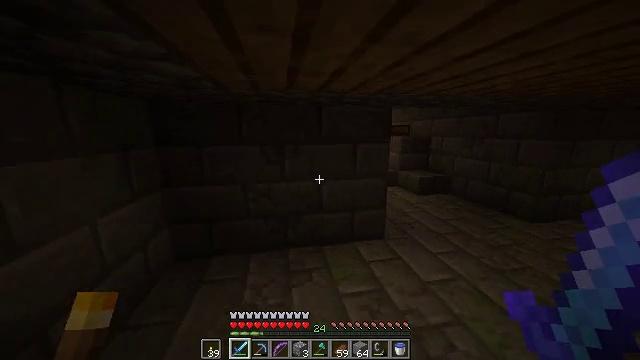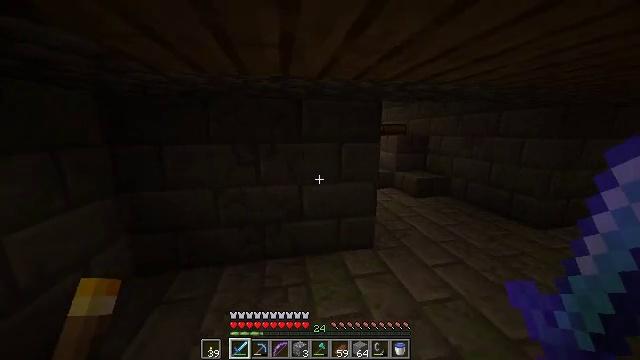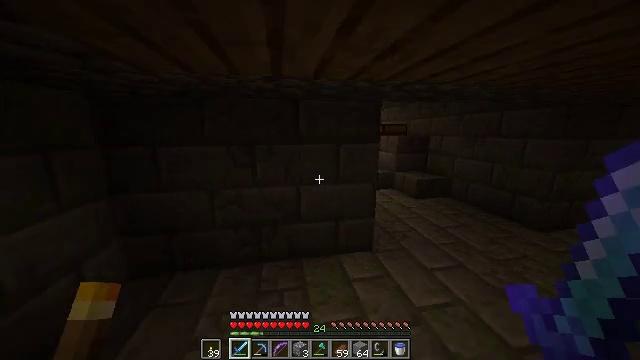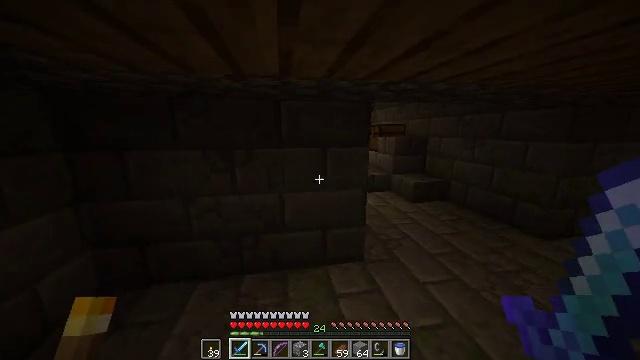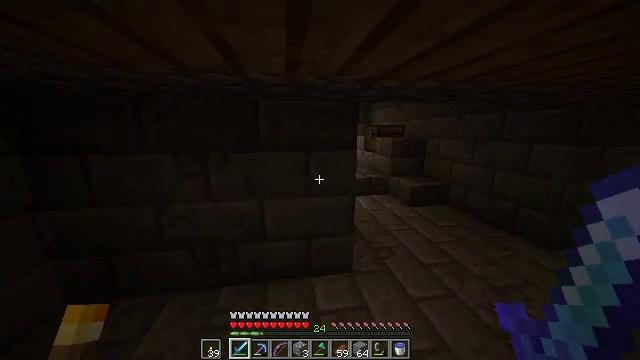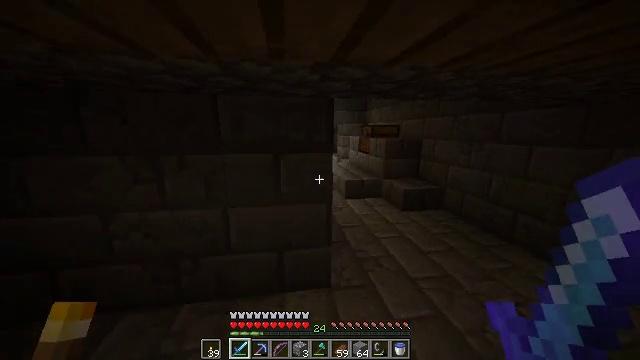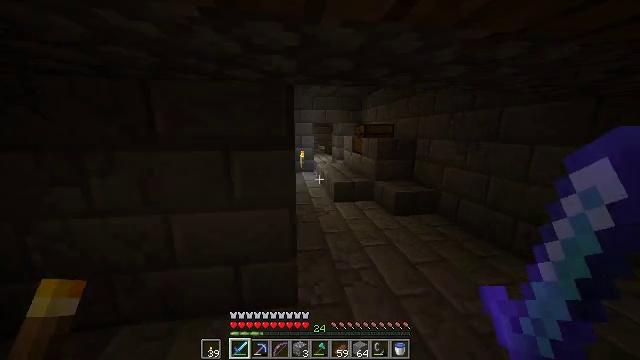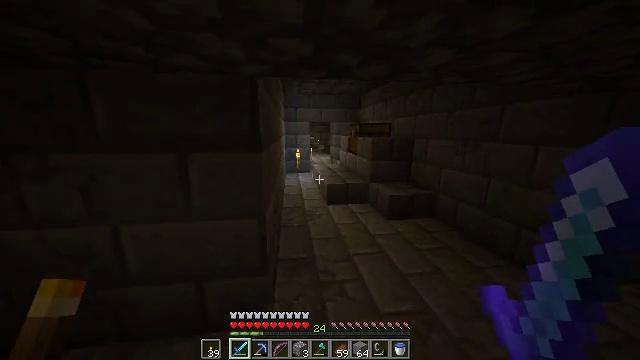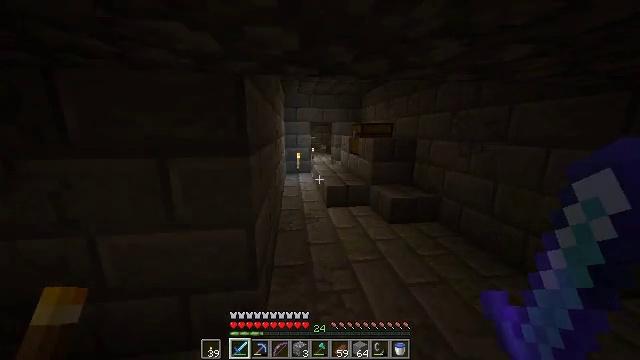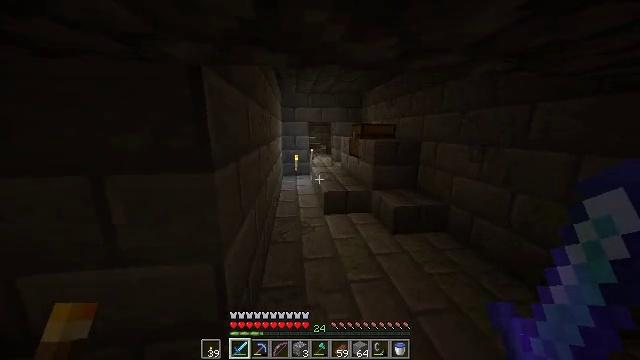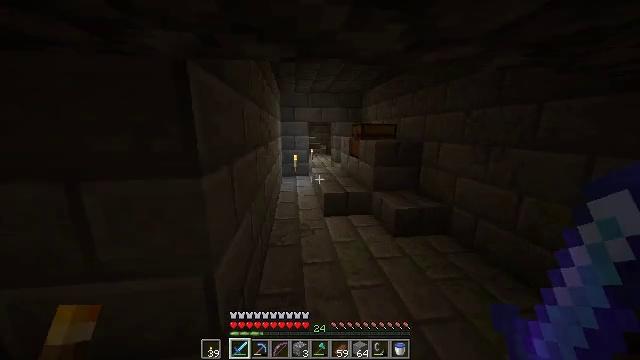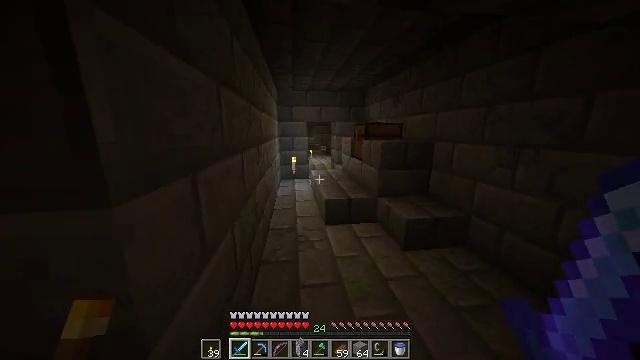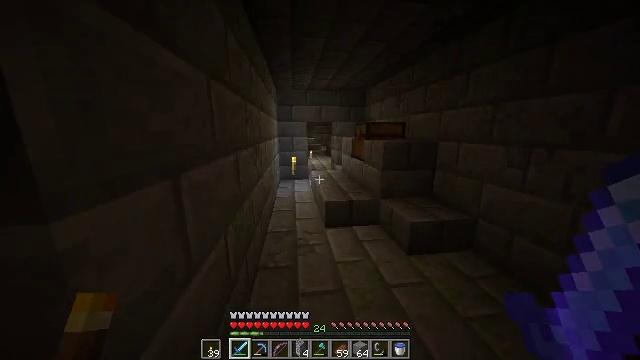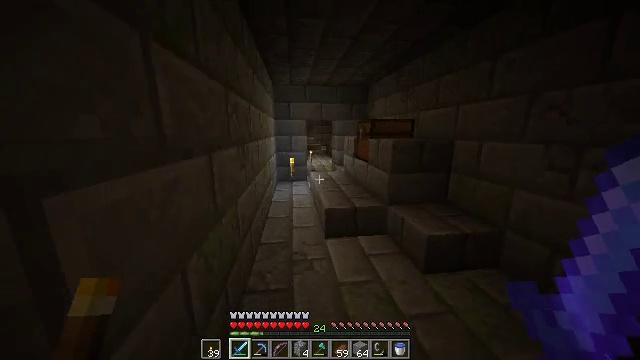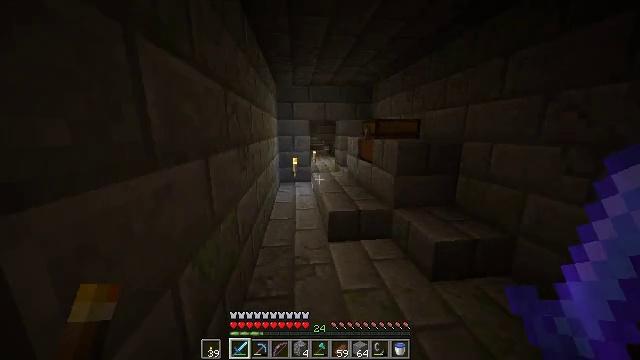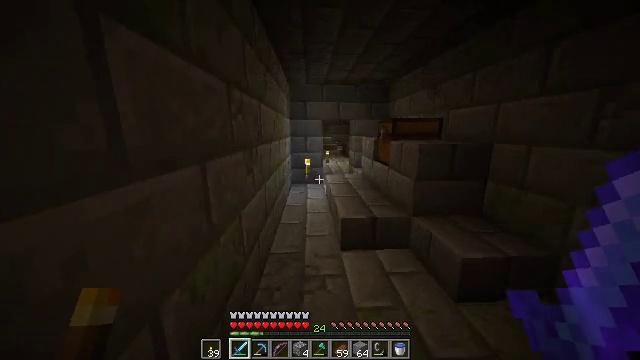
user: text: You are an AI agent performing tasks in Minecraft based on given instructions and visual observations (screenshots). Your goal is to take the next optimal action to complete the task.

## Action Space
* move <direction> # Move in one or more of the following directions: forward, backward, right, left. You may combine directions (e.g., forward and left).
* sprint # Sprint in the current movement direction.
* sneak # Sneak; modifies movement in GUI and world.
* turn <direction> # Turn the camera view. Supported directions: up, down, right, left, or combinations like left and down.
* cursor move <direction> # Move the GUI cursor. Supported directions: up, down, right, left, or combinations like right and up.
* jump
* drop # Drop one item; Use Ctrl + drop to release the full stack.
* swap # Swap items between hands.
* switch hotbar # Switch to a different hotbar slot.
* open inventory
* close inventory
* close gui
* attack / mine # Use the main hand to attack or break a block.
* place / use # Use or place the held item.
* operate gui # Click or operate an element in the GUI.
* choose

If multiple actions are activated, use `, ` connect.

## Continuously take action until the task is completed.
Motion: motion action
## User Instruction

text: Break the iron door.
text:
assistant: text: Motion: move forward and move right, sprint
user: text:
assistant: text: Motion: move forward and move right, sprint
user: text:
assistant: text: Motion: move forward and move right, sprint
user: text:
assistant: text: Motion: move forward and move right, sprint
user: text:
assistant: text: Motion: move forward and move right, sprint
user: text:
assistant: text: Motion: move forward and move right, sprint
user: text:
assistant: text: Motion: move forward and move right, sprint
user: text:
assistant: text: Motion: move forward, sprint
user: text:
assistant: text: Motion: move forward, sprint
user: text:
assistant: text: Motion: move forward, sprint
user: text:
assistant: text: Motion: move forward, sprint
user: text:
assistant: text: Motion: move forward, sprint
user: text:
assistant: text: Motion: move forward, sprint
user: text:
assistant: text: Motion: move forward, sprint
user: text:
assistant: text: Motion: turn left
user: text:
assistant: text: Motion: turn left
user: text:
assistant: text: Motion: turn left and up
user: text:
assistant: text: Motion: turn left
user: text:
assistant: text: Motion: move forward, sprint, turn left
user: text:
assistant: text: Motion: move forward, sprint, turn left
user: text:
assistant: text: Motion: move forward, sprint
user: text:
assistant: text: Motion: move forward, sprint, turn left
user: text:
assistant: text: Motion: move forward, sprint, turn left
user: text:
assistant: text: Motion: move forward, sprint
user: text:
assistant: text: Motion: move forward, sprint, turn left
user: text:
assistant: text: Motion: move forward, sprint, turn left
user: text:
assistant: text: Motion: move forward, sprint, turn left
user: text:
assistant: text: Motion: move forward, sprint
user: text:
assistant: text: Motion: move forward, sprint
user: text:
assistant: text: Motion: move forward, sprint